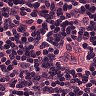
Metastatic tissue present: no